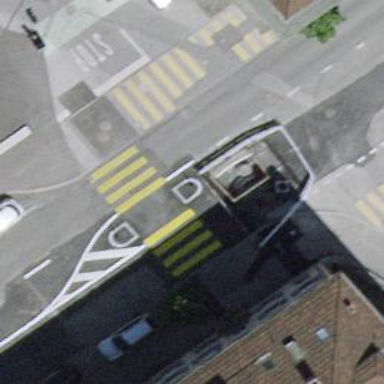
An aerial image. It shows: Marked footway crossing with asphalt surface and pedestrian island.